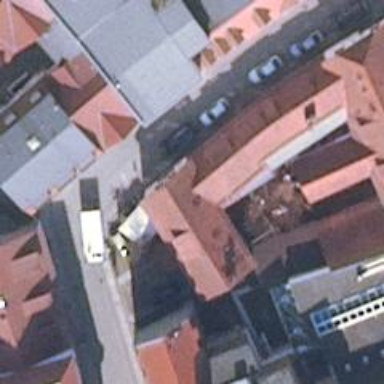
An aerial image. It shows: Gabled residential building with the roof oriented along the structure. It includes remise as part of the building.